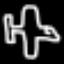
Label: airplane